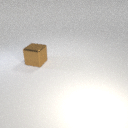
large brown metal cube